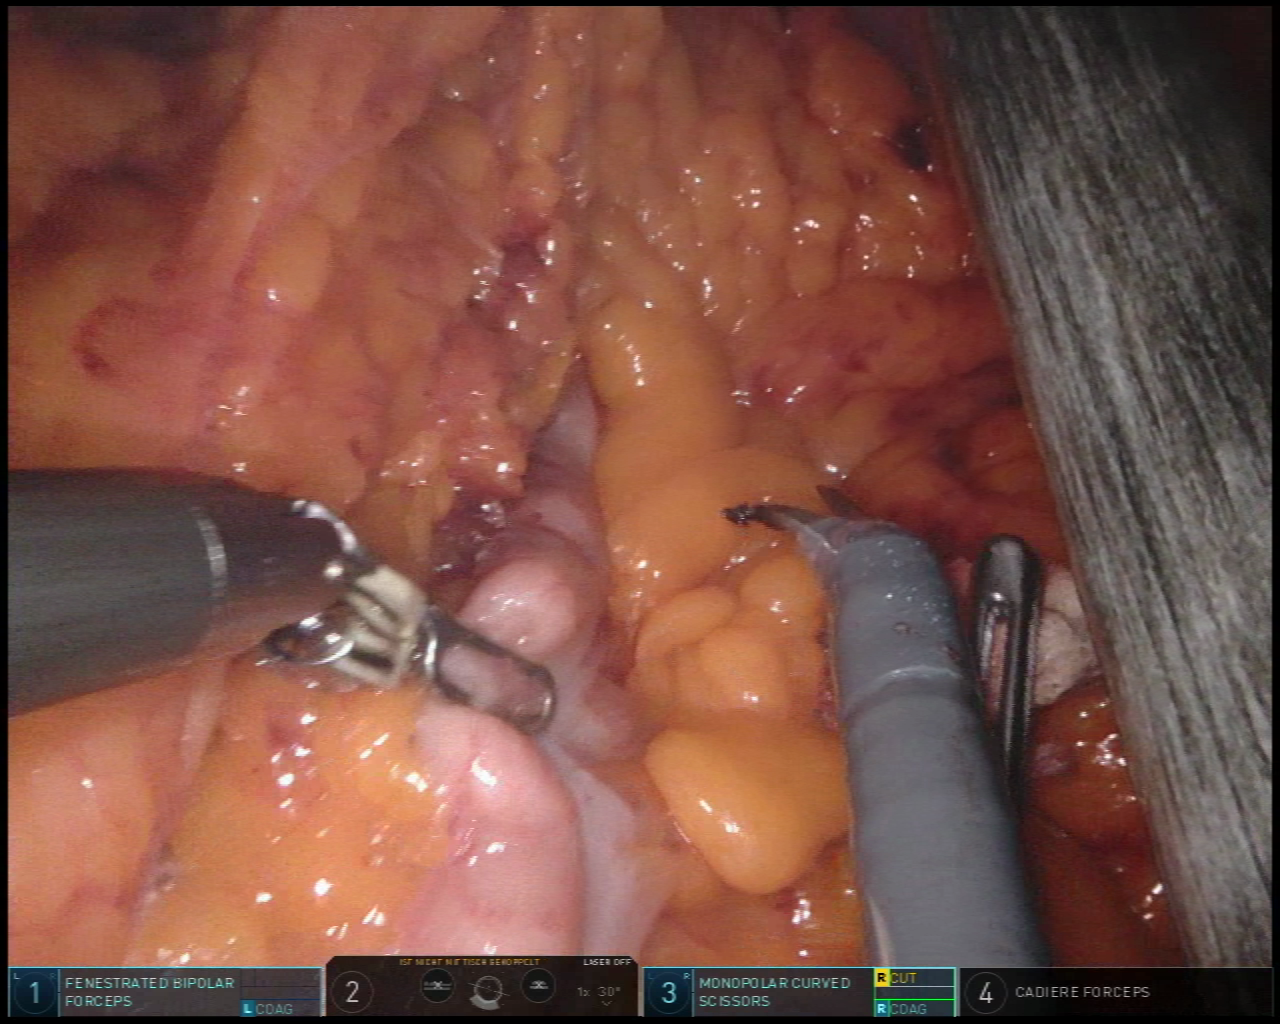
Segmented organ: colon
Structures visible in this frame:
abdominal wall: no
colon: yes
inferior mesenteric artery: no
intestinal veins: no
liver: no
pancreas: no
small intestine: no
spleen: no
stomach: no
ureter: no
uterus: no
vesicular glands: no